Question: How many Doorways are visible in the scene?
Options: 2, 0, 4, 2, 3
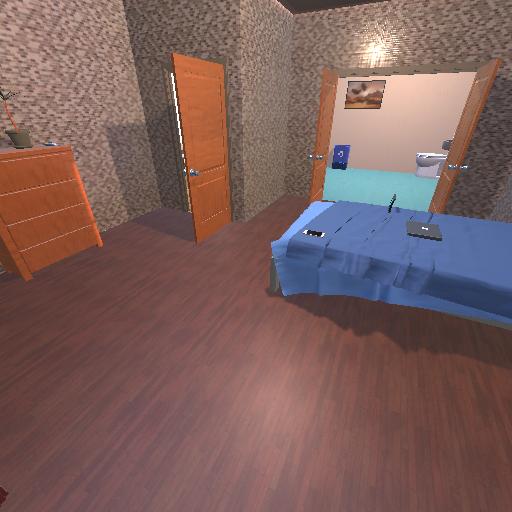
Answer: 2